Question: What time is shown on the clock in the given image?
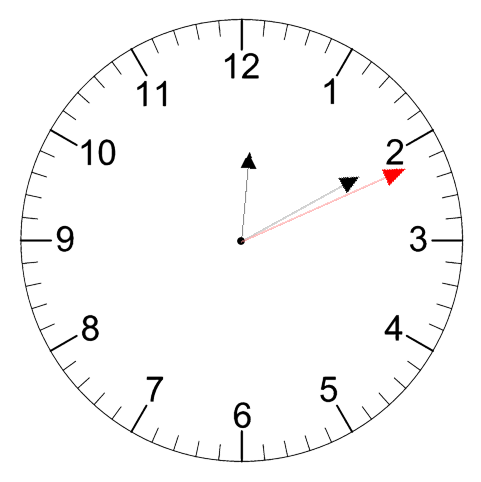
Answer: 12:10:11